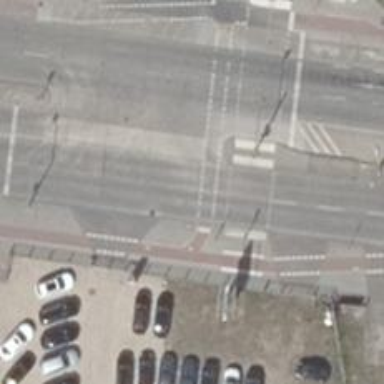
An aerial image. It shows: Road crossing with traffic signals.